Aerial crown-view tile of a tropical tree (Barro Colorado Island, Panama), acquired 20241216:
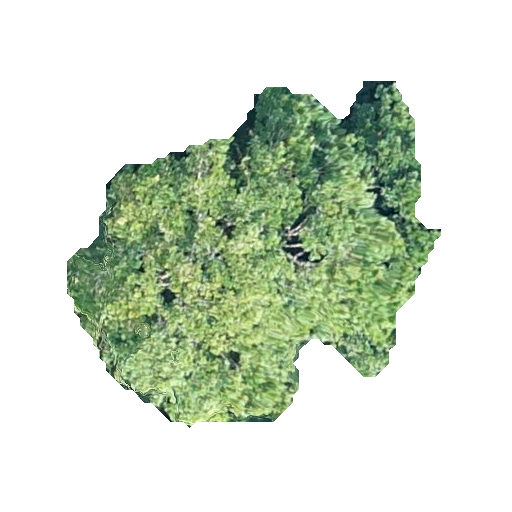
Species: Simarouba amara
GBIF accepted scientific name: Simarouba amara
Crown area: 123.538 m²